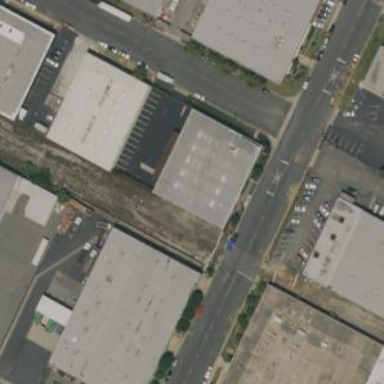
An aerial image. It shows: Warehouse building.